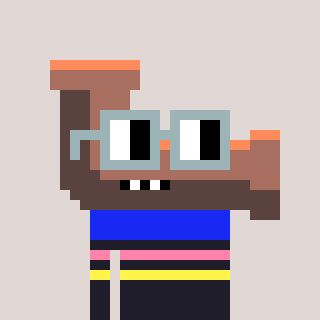
a pixel art character with square dark gray glasses, a pipe-shaped head and a grayscale-colored body on a warm background